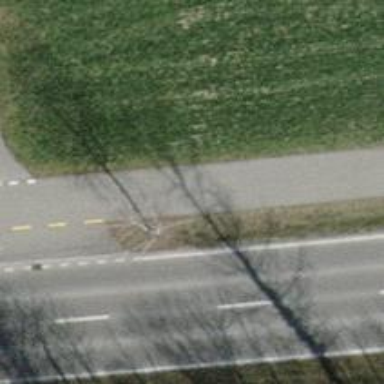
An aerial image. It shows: Tree-lined avenue.